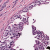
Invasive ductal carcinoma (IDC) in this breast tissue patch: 1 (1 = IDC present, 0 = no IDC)